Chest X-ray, AP view. Patient: 65 years old, sex F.
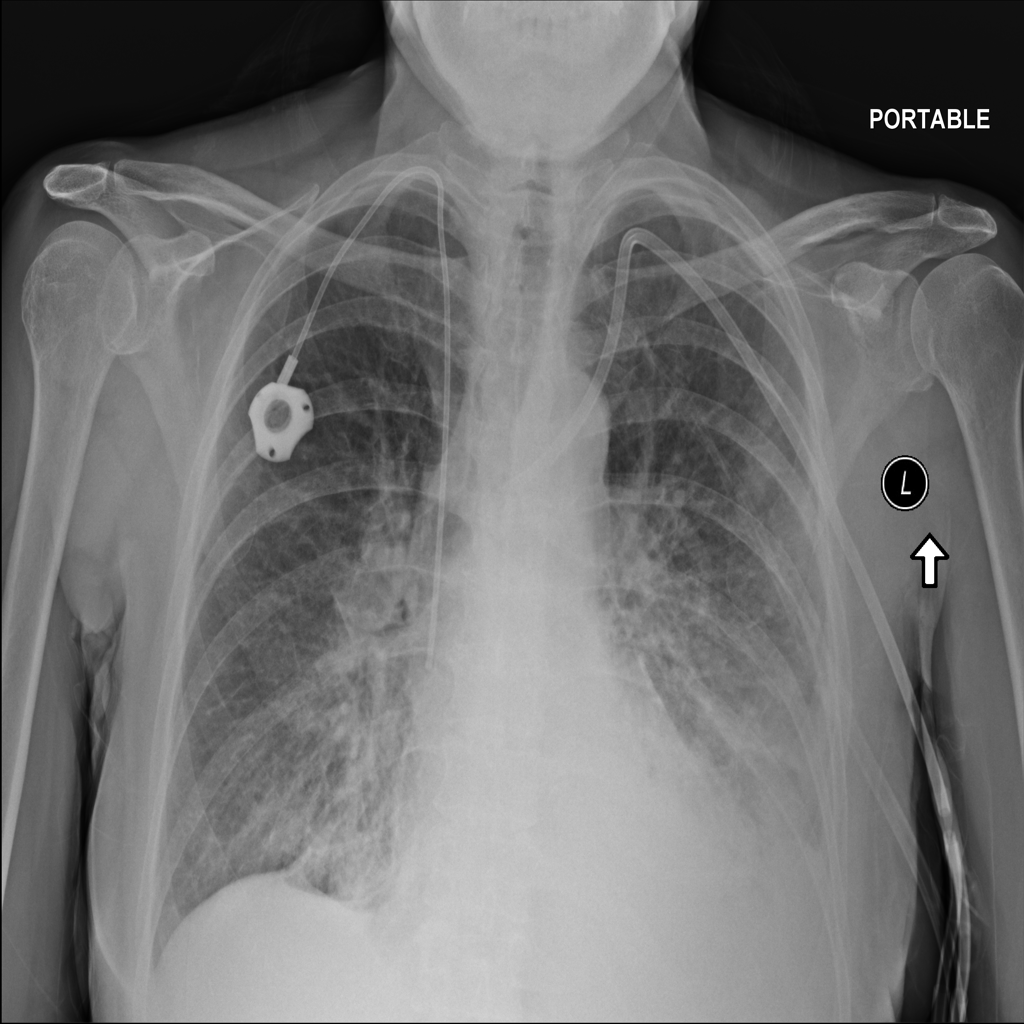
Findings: Edema, Infiltration, Mass